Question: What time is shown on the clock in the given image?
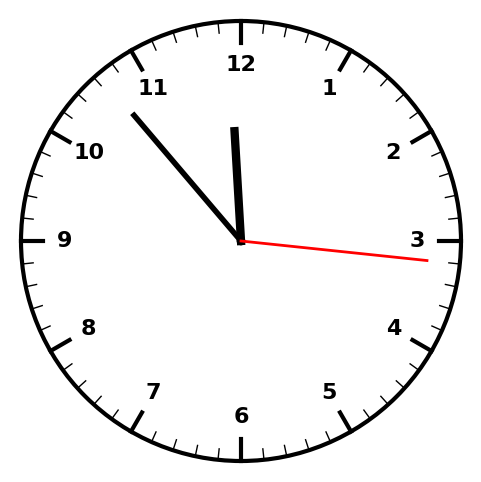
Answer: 11:53:16